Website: walmart
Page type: payment
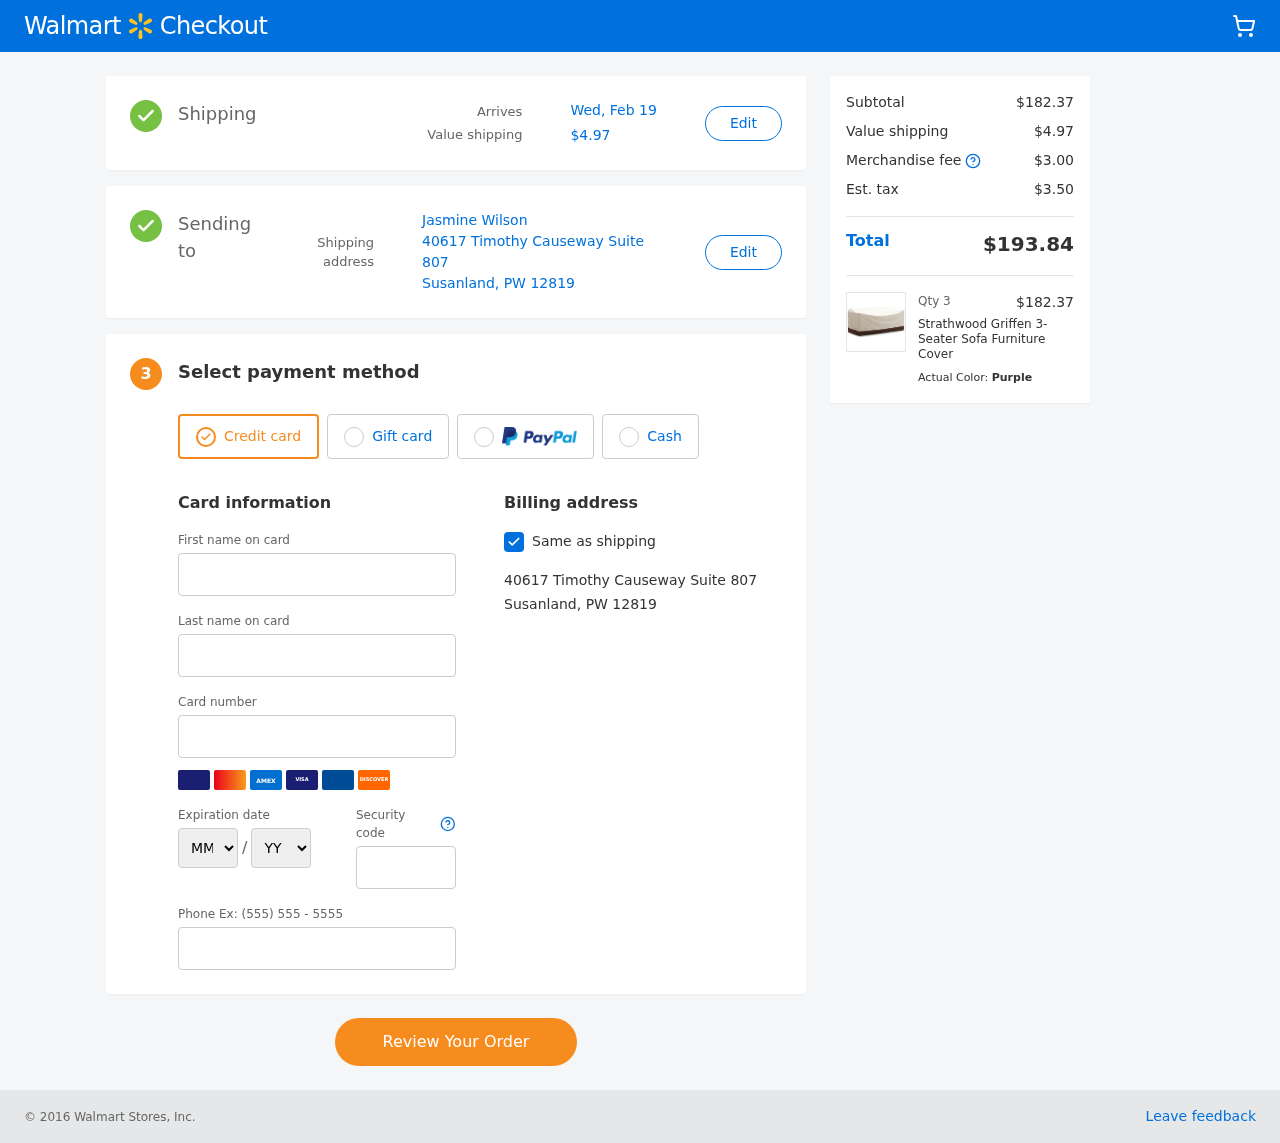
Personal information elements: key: PII_CARD_EXPIRY_MONTH
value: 09
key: PII_CARD_EXPIRY_YEAR
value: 30
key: PII_CITY_STATE_ZIP
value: Susanland, PW 12819
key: PII_FULLNAME
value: Jasmine Wilson
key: PII_STREET
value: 40617 Timothy Causeway Suite 807
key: PII_FIRSTNAME
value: Jasmine
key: PII_LASTNAME
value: Wilson
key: PII_CARD_NUMBER
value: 3477 4722 8060 883
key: PII_CARD_CVV
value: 4512
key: PII_PHONE
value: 4449128109
Product elements: key: PRODUCT1_NAME
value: Strathwood Griffen 3-Seater Sofa Furniture Cover
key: PRODUCT1_PRICE
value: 60.79
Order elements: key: ORDER_DELIVERY_DATE
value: Wed, Feb 19
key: ORDER_SHIPPING_COST
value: $4.97
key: ORDER_SUBTOTAL
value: $182.37
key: ORDER_MERCHANDISE_FEE
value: $3.00
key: ORDER_TAX
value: $3.50
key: ORDER_TOTAL
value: $193.84
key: ORDER_NUM_ITEMS
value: Qty 3